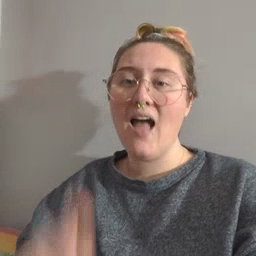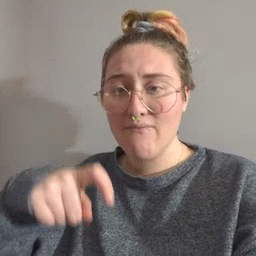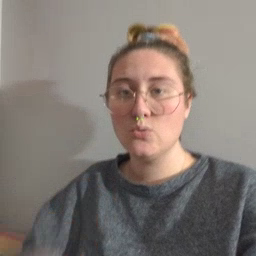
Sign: haveto